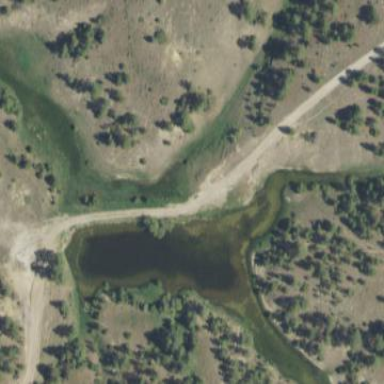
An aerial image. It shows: Reservoir.